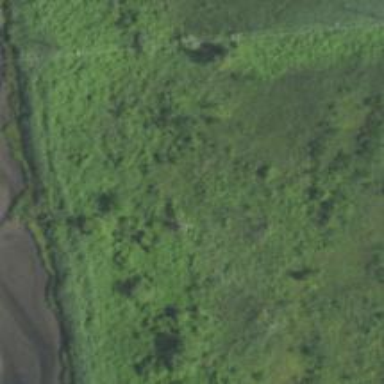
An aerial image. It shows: Wetland area characterized by wet meadow.